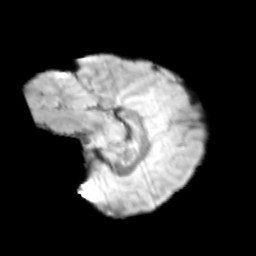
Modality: T2w
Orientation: sagittal
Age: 9
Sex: male
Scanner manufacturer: siemens
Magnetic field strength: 3 T
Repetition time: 3.8 s
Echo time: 0.07 s